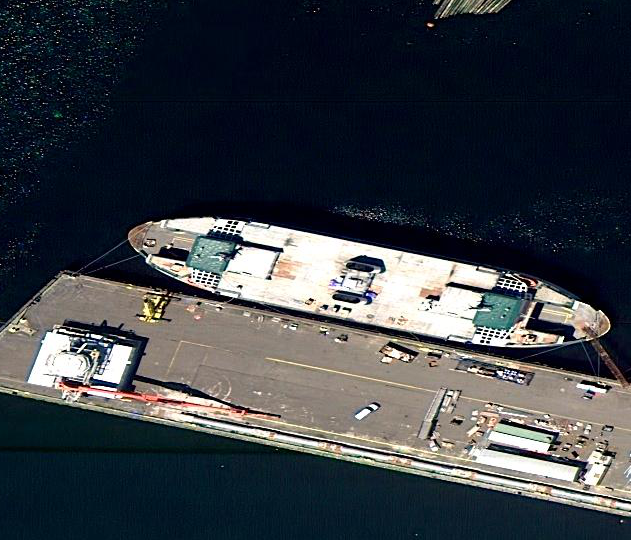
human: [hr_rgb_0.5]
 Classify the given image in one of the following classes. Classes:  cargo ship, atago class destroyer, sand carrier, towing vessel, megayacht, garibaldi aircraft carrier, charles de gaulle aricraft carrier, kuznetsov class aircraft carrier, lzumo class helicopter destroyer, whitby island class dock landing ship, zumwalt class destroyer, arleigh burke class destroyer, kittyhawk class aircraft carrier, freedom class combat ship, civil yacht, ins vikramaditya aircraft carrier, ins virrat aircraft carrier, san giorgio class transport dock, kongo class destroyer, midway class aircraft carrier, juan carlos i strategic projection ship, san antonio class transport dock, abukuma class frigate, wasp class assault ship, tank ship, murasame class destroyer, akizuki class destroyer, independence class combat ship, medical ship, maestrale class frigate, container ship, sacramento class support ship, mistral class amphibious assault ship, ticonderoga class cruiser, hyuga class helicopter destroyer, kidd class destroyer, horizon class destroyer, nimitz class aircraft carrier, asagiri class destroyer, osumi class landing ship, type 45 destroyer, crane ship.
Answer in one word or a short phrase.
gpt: Cargo ship